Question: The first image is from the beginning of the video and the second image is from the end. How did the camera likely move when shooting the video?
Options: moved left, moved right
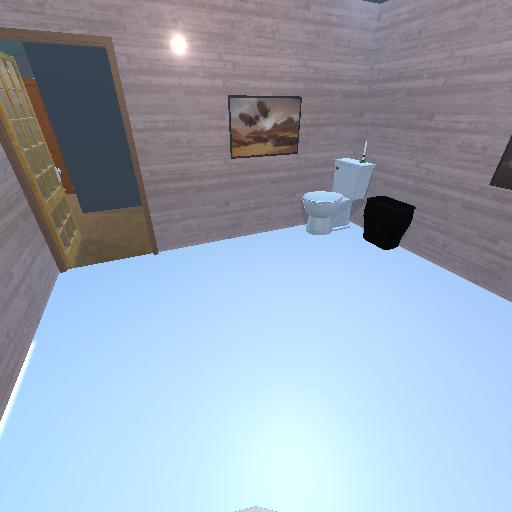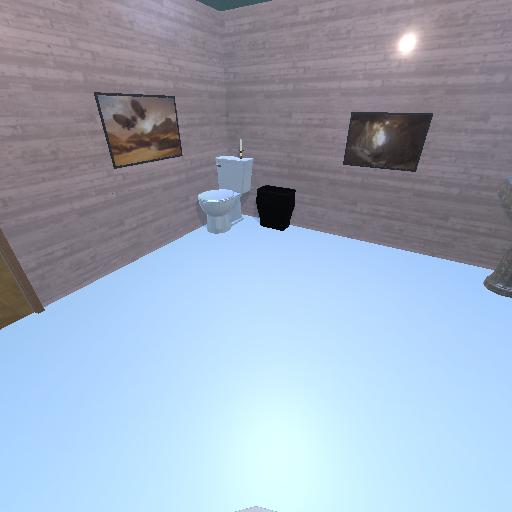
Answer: moved left